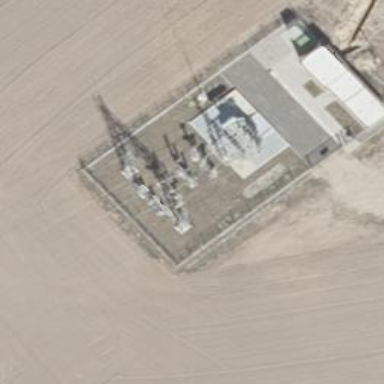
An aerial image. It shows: Switch used for power control.